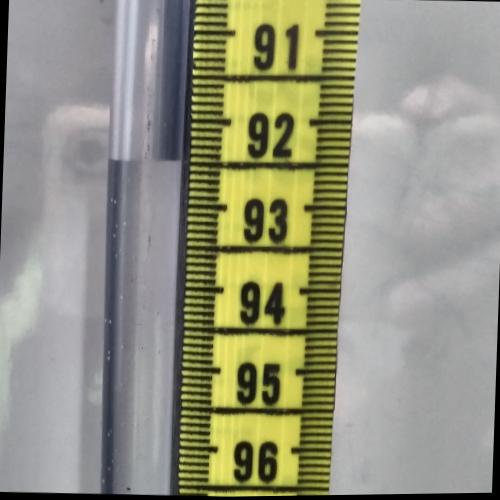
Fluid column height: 92.5 cm